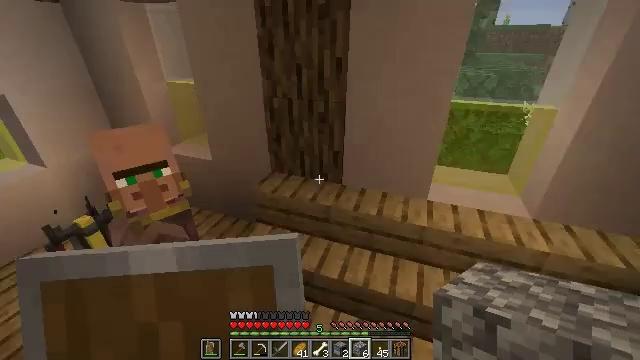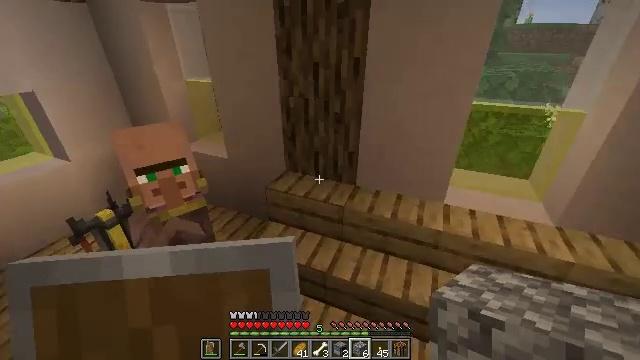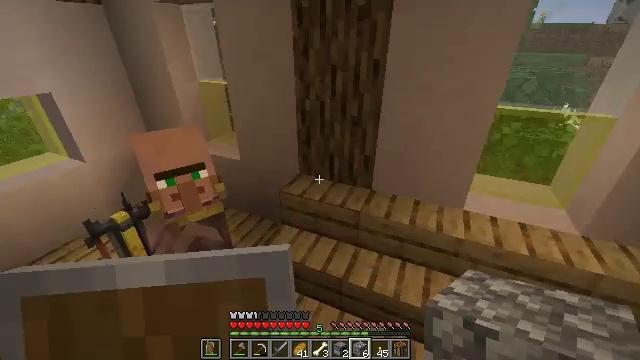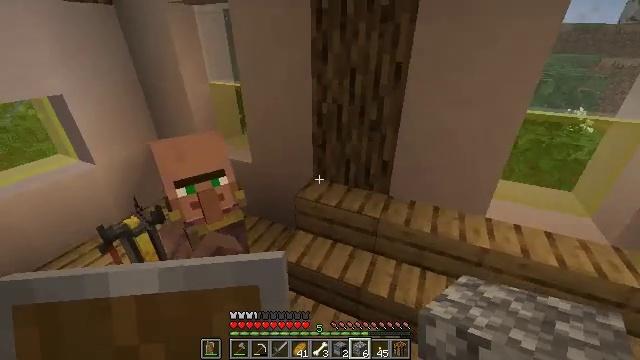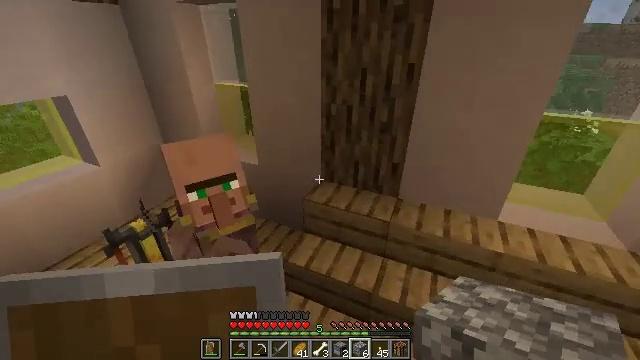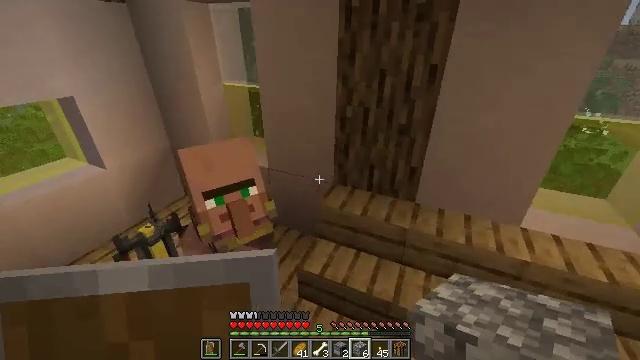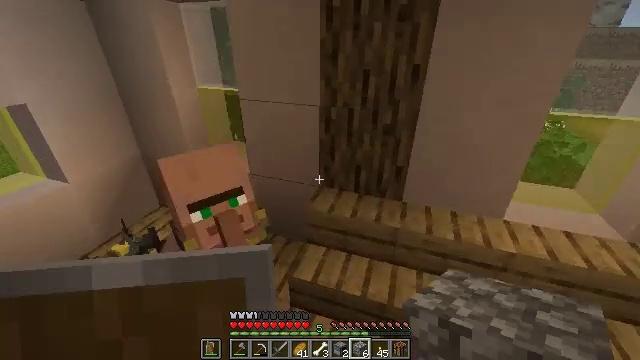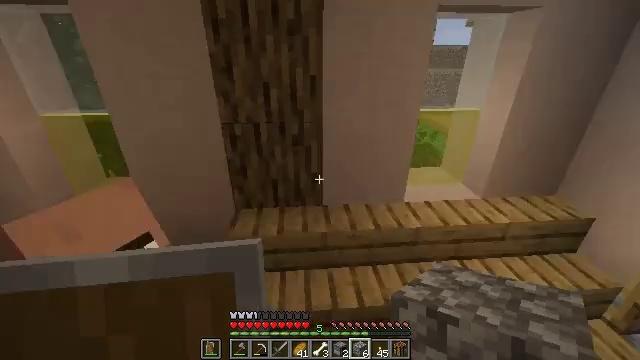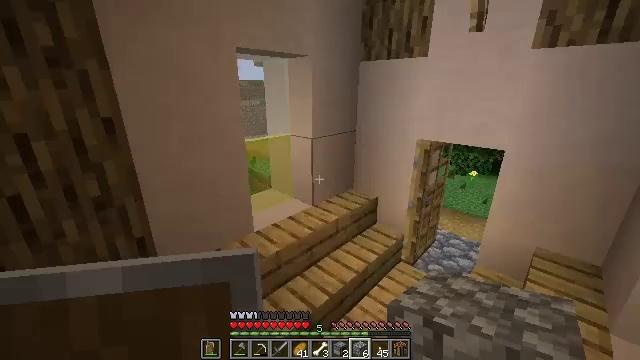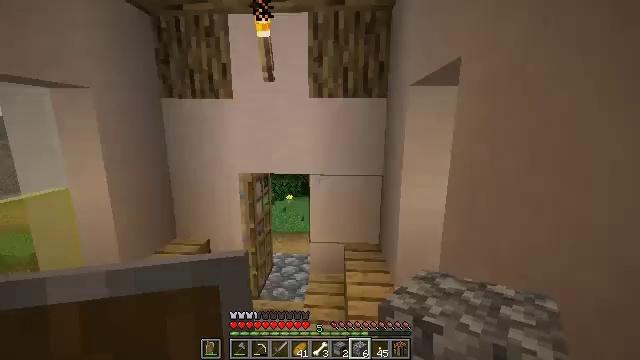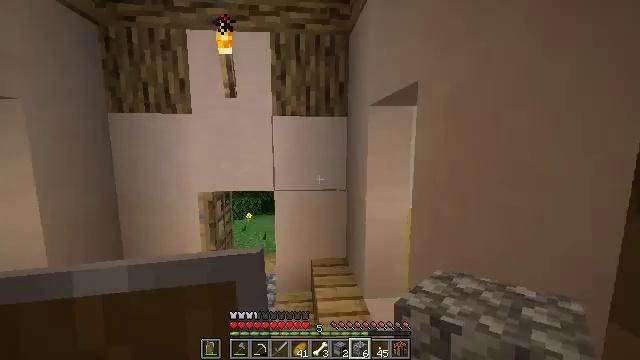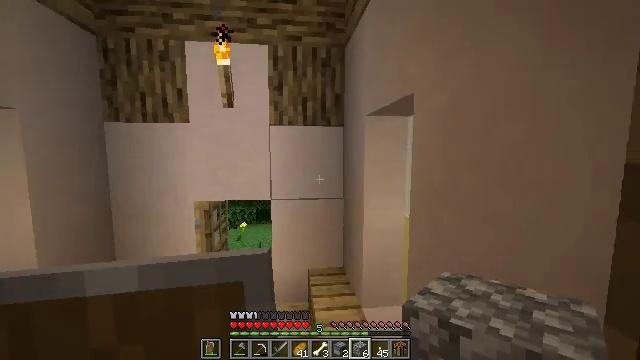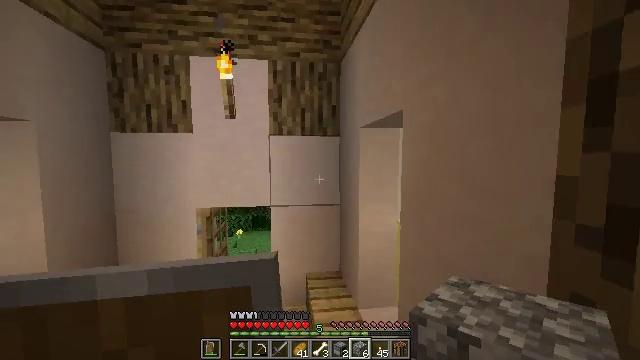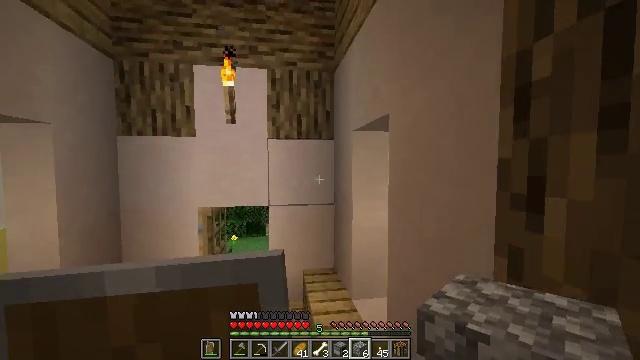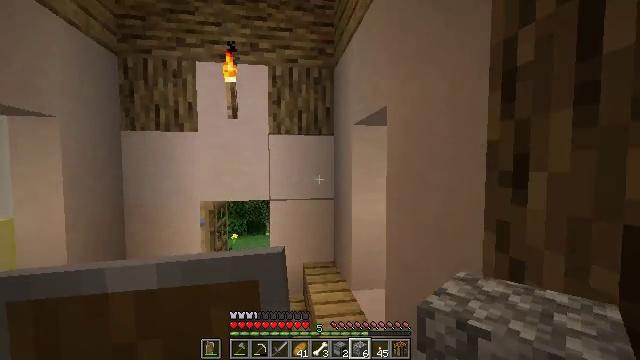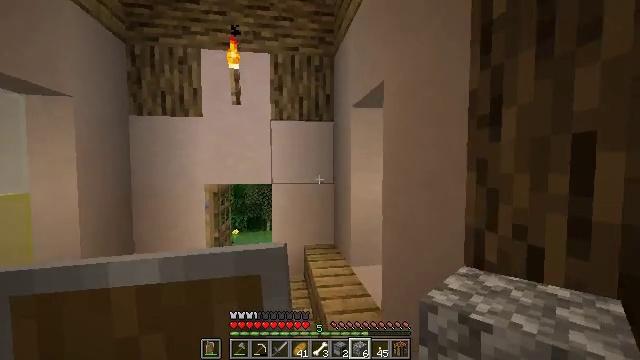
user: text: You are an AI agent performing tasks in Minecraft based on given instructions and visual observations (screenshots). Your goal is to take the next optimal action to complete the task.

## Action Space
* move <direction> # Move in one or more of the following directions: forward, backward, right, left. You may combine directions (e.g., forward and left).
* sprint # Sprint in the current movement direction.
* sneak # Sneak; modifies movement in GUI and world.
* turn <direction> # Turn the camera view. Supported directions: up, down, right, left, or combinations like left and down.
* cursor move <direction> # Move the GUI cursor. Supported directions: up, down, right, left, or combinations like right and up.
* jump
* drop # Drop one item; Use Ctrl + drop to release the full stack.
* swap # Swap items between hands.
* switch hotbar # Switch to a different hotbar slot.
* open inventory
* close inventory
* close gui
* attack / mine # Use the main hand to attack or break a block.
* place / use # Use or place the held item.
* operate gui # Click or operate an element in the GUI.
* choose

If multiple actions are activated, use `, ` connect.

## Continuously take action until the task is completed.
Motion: motion action
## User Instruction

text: Recover the brewing stand by mining it.
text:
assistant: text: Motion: move left, turn left
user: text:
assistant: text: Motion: move left, turn left
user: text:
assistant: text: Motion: move left
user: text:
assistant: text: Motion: move left
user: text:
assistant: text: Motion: move forward and move left
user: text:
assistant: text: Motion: move forward and move left, turn right
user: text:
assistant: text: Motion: move forward and move left, turn right and up
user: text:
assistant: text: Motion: move forward, turn right and up
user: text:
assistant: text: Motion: turn right and up
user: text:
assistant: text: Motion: turn right and up
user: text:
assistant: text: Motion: move back, turn right and up
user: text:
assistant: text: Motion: move back, turn right and up
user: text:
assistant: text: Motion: move back, turn right and up
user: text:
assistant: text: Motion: move back
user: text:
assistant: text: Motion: move back
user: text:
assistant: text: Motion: move back
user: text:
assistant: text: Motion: move back, turn left and up
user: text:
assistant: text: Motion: turn left and up
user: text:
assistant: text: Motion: turn left and up
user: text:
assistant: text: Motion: turn left and up
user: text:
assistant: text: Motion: turn right and up
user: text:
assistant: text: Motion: turn up
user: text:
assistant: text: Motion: no_op
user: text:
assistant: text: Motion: no_op
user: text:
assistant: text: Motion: turn left and down
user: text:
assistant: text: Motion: turn left and down
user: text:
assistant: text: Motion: turn left and down
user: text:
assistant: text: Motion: turn left and down
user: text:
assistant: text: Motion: turn left and down
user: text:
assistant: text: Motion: turn down